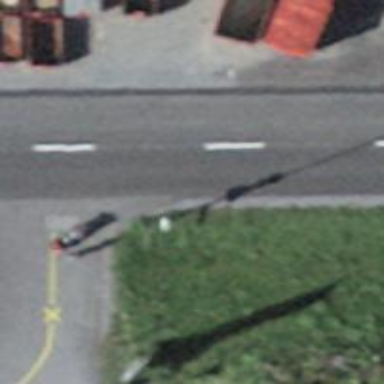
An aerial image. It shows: Primary road with asphalt surface.